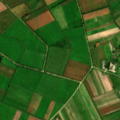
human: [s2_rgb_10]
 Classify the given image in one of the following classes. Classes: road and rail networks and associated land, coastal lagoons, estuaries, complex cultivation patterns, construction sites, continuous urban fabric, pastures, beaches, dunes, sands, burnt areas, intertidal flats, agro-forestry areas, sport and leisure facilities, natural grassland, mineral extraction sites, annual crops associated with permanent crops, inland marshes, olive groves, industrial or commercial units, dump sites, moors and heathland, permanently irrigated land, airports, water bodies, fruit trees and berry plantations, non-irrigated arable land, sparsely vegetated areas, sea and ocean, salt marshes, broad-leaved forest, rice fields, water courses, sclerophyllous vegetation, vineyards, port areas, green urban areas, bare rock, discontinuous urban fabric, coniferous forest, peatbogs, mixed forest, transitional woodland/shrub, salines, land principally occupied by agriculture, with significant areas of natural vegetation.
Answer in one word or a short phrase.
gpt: non-irrigated arable land, complex cultivation patterns